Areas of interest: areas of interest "Train Station"
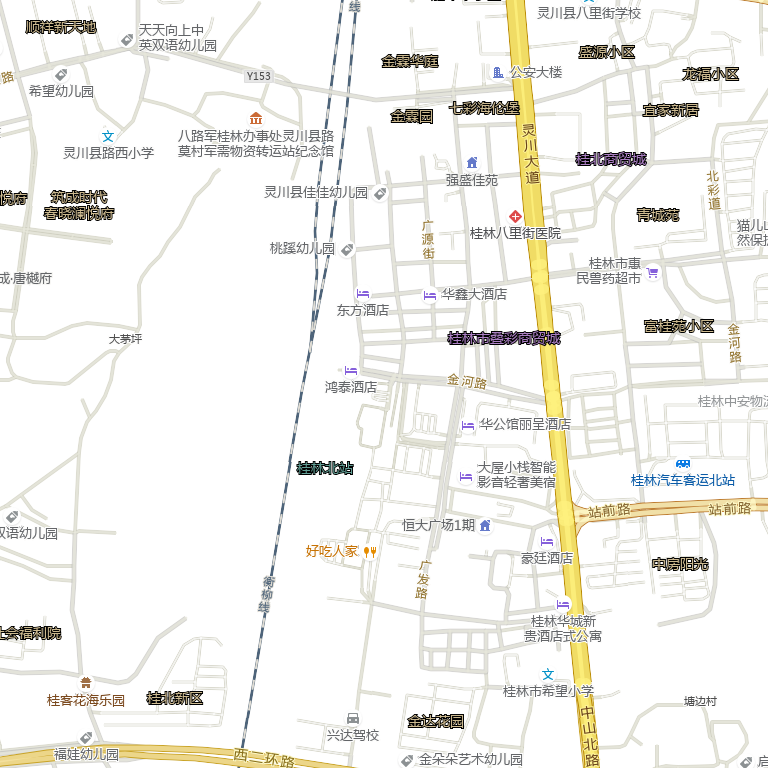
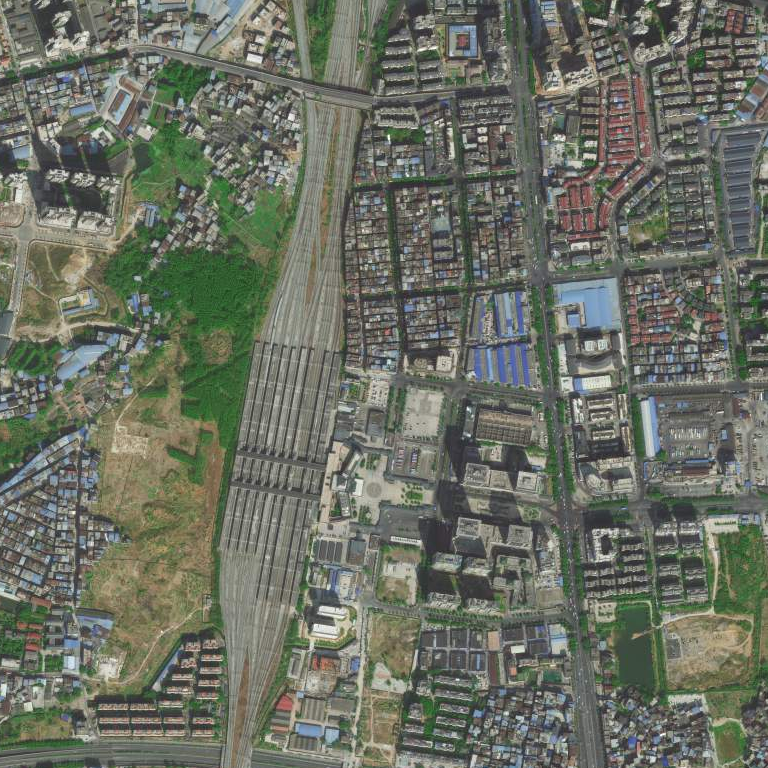